Field crop: maize
Growth stage: 1
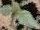
Species: datura